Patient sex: M
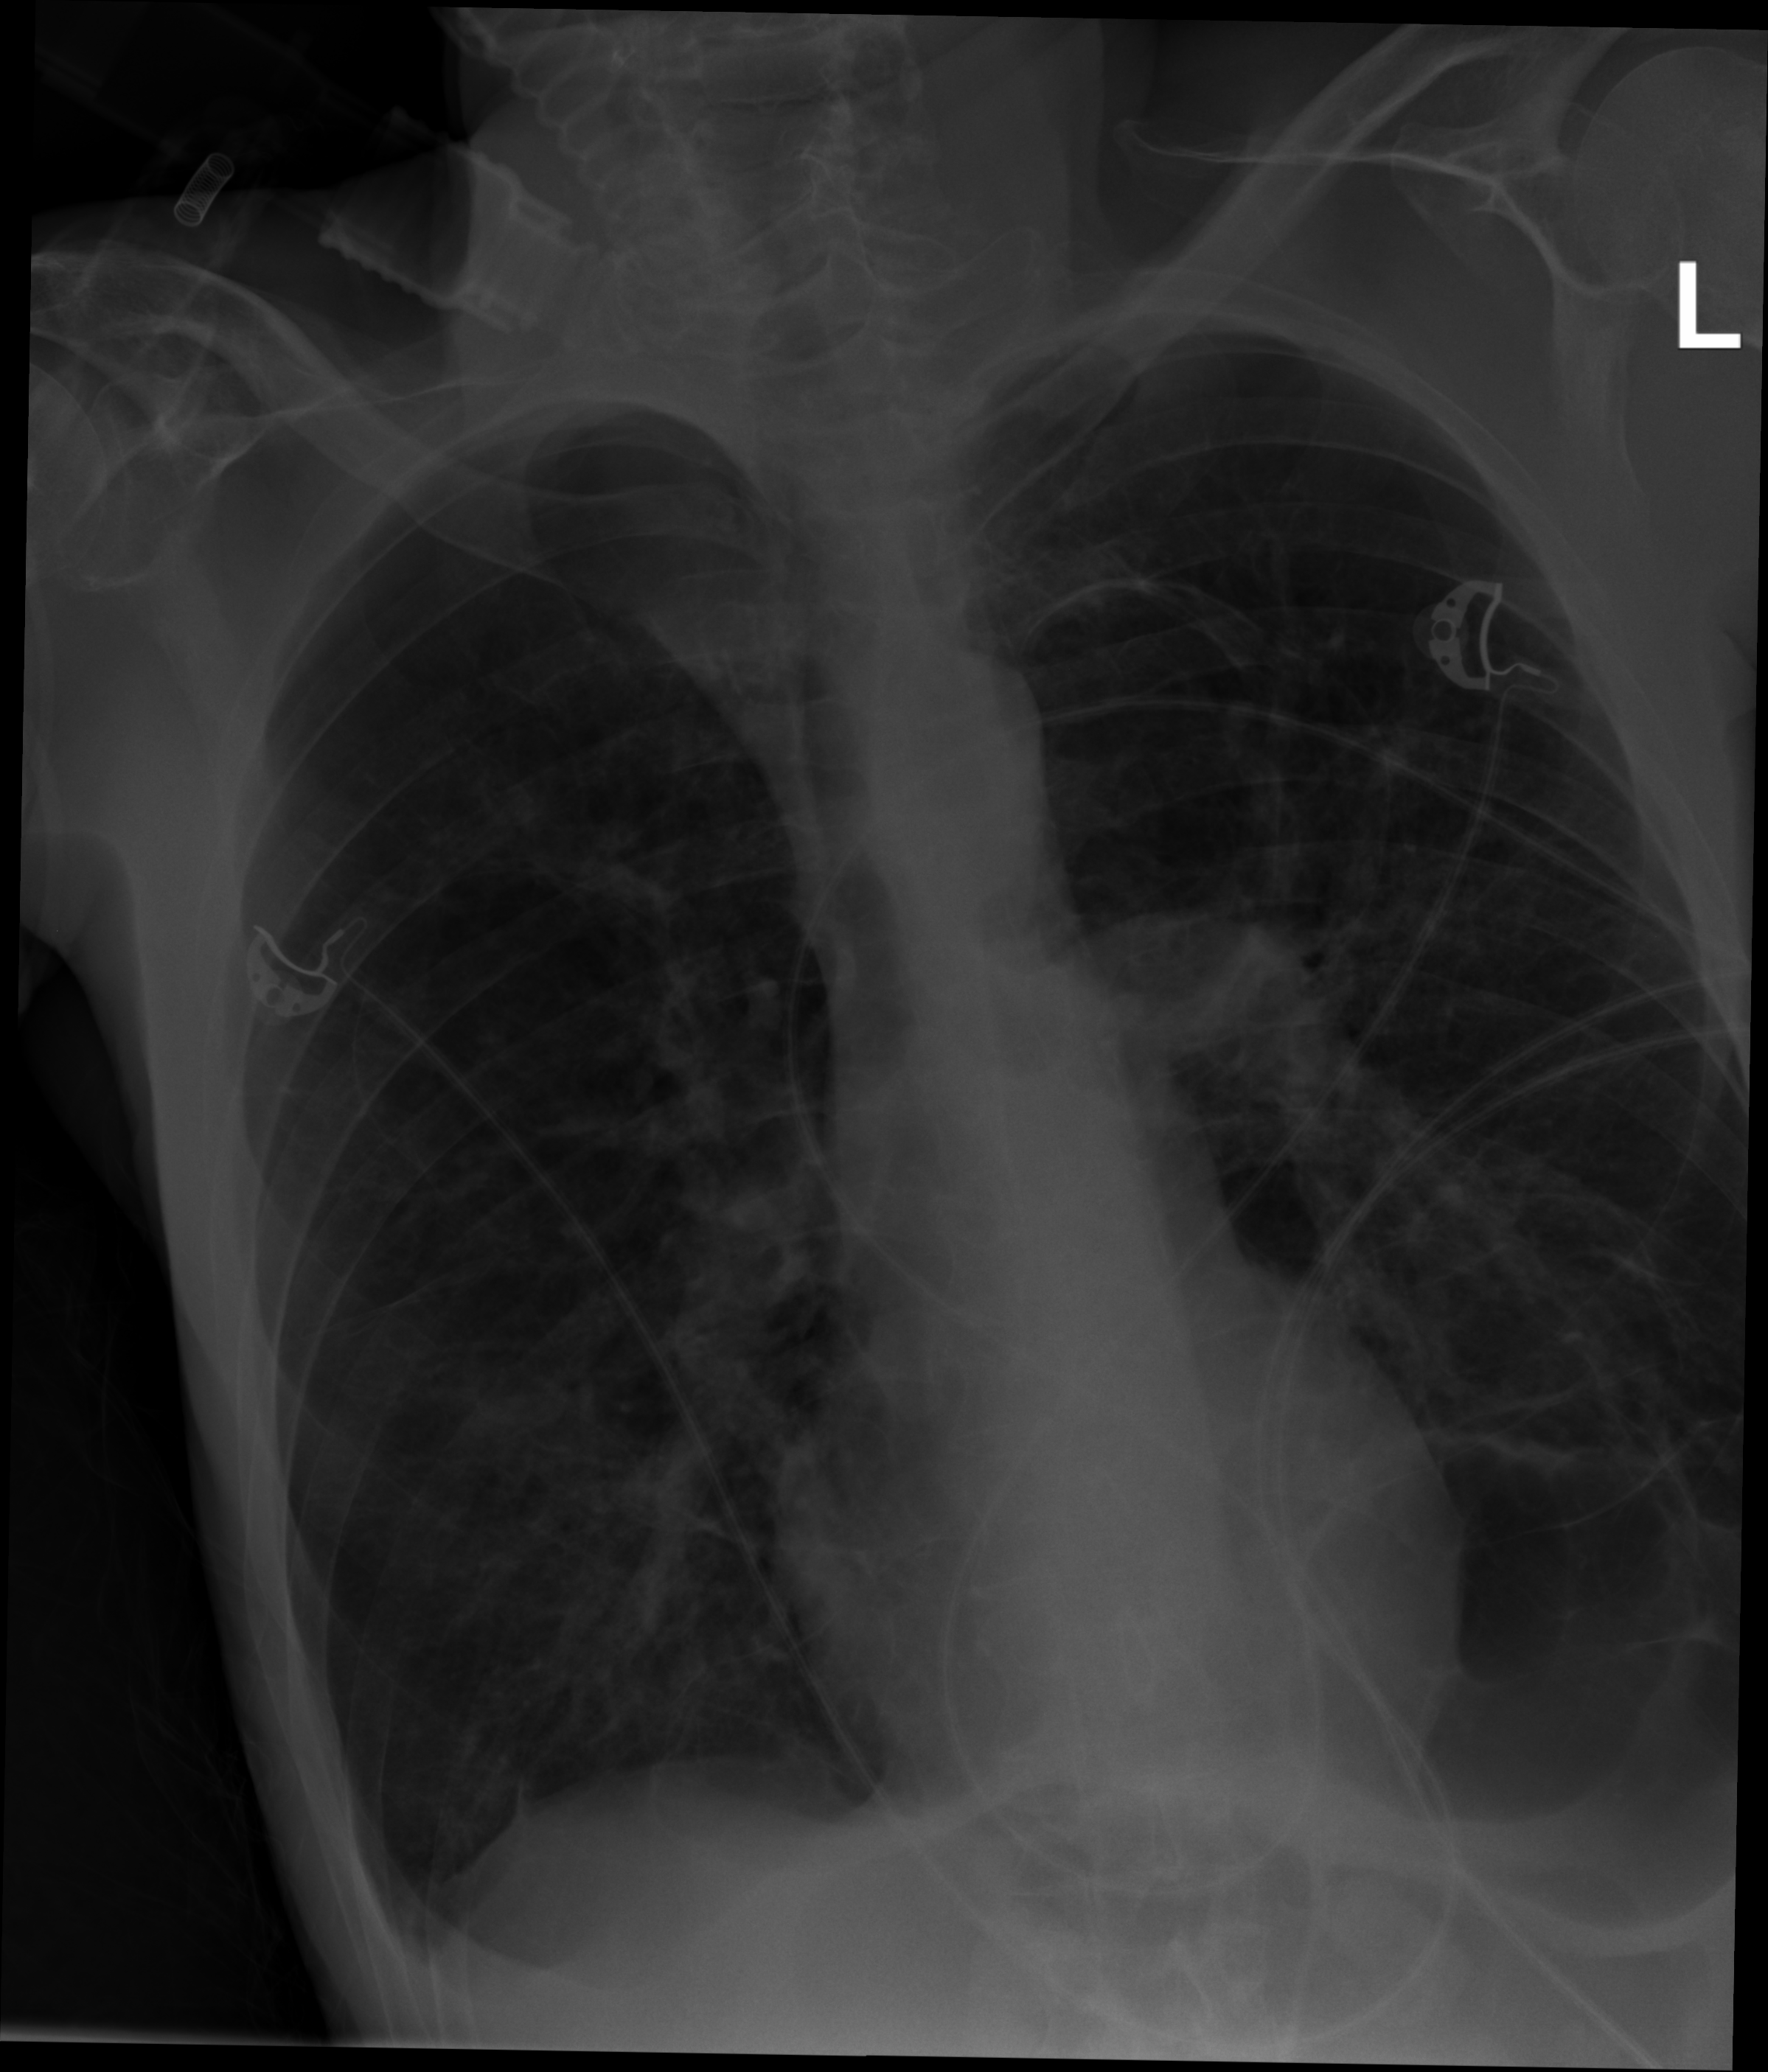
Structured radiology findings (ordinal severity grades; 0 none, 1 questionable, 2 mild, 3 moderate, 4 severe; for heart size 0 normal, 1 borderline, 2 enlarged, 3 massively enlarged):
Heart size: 0
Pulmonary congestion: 1
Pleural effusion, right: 0
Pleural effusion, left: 0
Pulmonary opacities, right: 0
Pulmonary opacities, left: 0
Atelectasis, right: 0
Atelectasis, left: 0